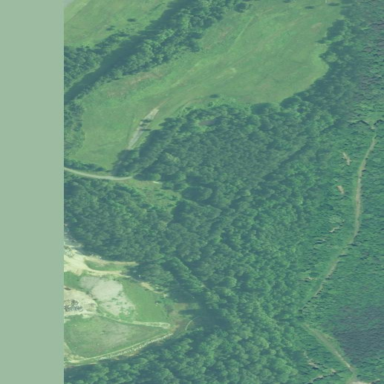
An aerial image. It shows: Mixed woodland with variety of leaf types and cycles.